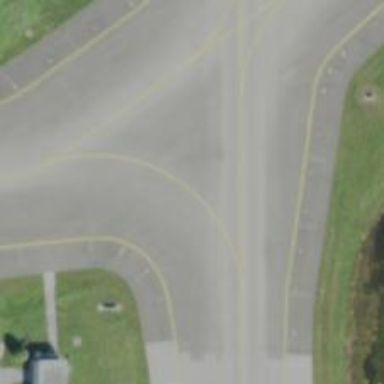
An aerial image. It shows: View of taxiway at the airport.